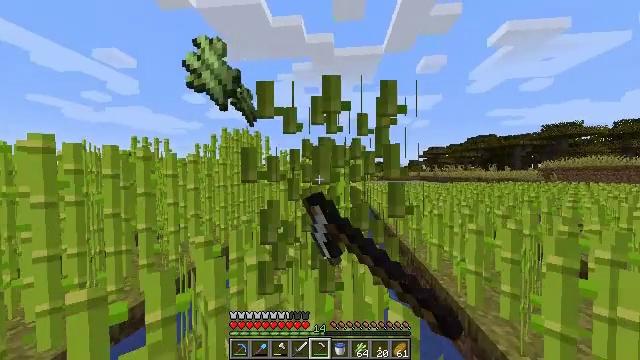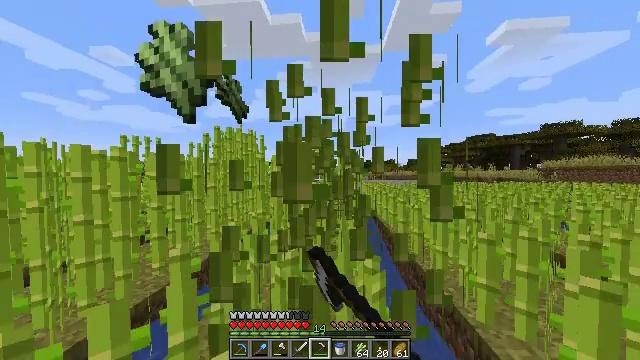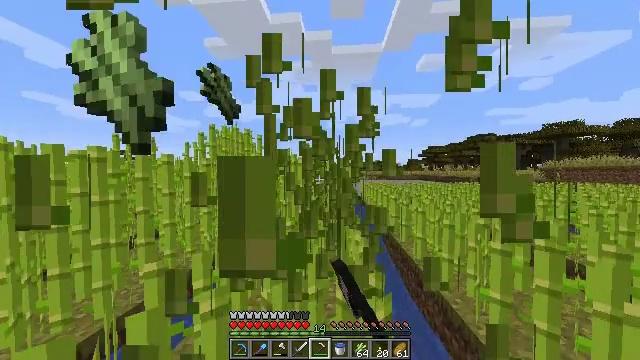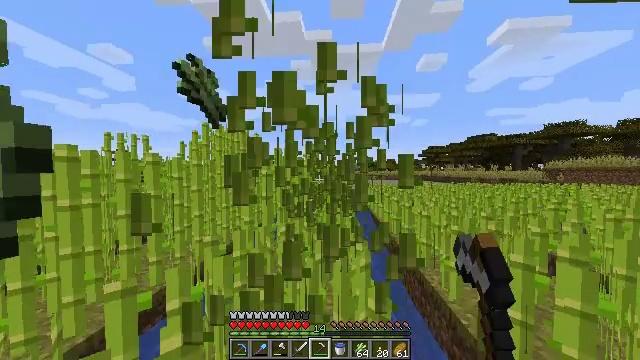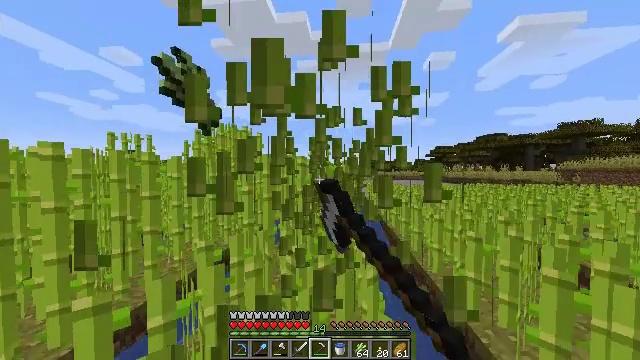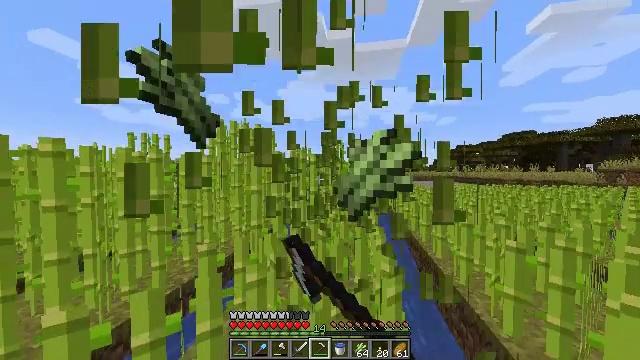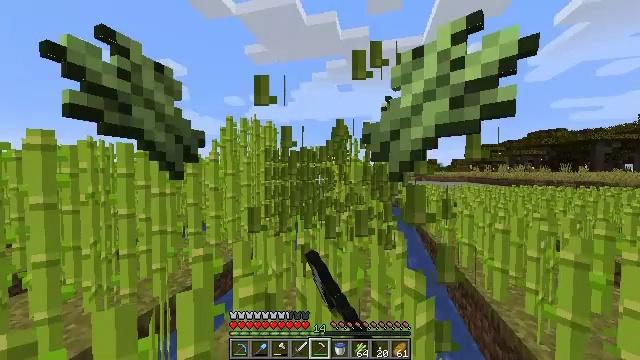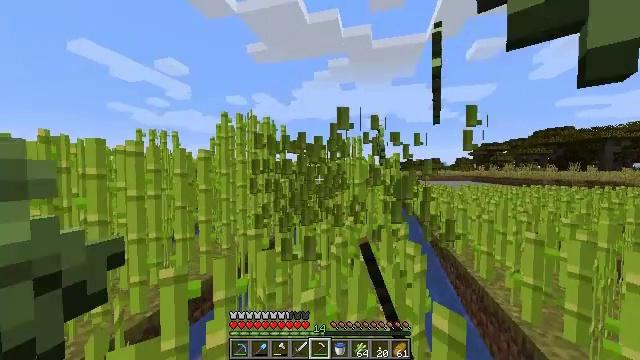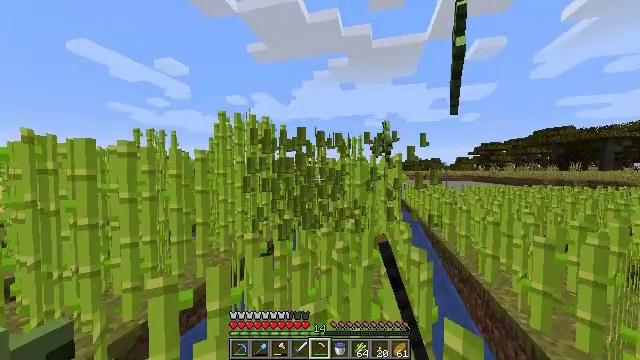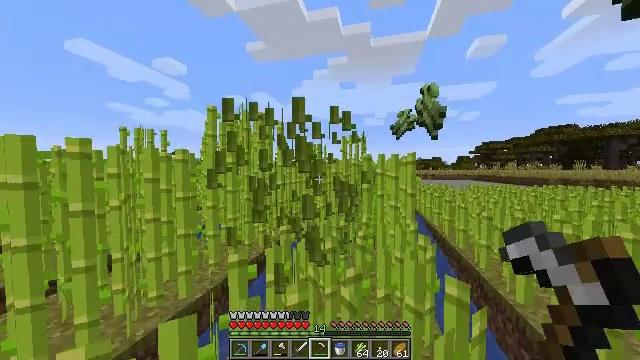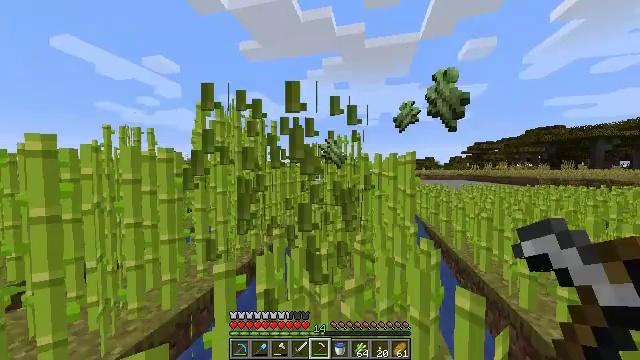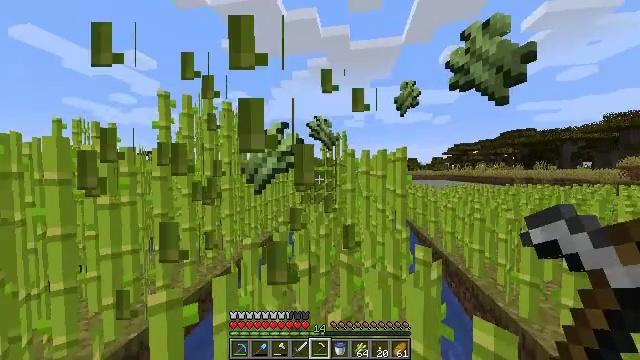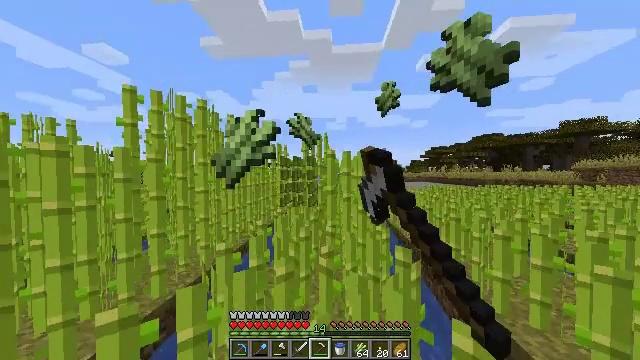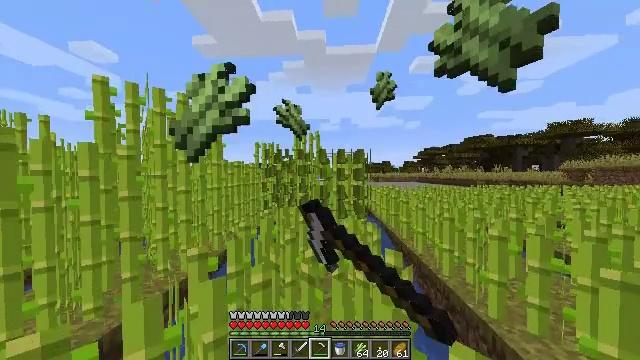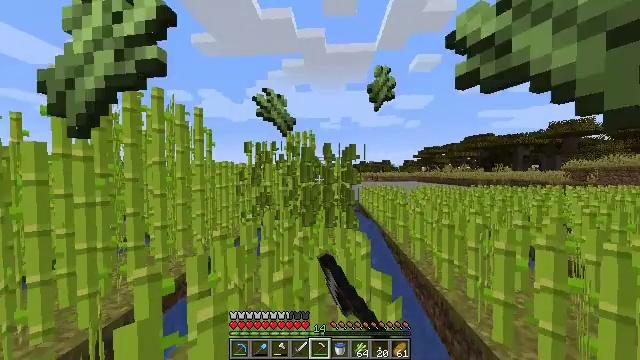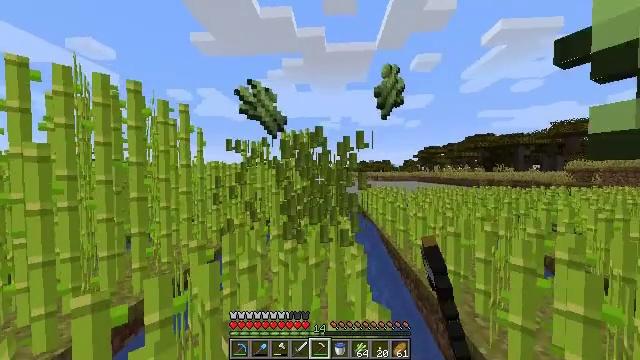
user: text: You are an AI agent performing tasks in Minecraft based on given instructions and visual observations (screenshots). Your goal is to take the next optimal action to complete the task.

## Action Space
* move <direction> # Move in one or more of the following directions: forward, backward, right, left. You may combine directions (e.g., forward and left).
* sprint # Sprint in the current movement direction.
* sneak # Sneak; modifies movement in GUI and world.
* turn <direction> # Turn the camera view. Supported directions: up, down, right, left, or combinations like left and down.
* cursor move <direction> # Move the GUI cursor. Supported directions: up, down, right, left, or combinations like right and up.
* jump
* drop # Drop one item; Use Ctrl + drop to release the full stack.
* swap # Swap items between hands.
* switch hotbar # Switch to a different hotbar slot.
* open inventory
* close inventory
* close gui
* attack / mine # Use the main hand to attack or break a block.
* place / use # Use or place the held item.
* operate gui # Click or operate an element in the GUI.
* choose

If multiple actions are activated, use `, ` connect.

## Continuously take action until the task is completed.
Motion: motion action
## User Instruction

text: Cut down the sugar cane stalks.
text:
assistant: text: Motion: move forward, sprint, attack / mine
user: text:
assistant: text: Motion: move forward, sprint, attack / mine
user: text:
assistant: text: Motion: move forward, sprint, attack / mine
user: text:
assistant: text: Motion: move forward, sprint, turn left, attack / mine
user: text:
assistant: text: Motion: move forward, sprint, turn left, attack / mine
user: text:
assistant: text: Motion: move forward, sprint, turn left, attack / mine
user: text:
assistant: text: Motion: move forward, sprint, attack / mine
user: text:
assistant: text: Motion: move forward, sprint, attack / mine
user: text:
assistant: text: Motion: move forward, sprint, attack / mine
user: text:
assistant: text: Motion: move forward, sprint, turn right, attack / mine
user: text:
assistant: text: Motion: move forward and move right, sprint, turn right, attack / mine
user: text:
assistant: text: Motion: move forward and move right, sprint, turn right, attack / mine
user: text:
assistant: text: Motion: move forward and move right, sprint, turn right, attack / mine
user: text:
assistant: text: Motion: move forward, sprint, attack / mine
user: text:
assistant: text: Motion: move forward, sprint, attack / mine
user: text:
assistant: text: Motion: move forward, sprint, attack / mine
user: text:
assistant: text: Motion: move forward, sprint, turn left, attack / mine
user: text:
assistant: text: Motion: move forward, sprint, turn left, attack / mine
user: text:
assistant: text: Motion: move forward, sprint, turn left, attack / mine
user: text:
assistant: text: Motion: move forward, sprint, turn left, attack / mine
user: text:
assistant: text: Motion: move forward, sprint, turn left, attack / mine
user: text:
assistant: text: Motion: move forward, sprint, turn left, attack / mine
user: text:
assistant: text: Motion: move forward, sprint, attack / mine
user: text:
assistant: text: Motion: move forward, sprint, attack / mine
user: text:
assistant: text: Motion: move forward, sprint, attack / mine
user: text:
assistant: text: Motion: move forward and move right, sprint, turn right, attack / mine
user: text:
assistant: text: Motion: move forward and move right, sprint, turn right, attack / mine
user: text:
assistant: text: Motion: move forward and move right, sprint, turn right, attack / mine
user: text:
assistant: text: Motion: move forward and move right, sprint, turn right, attack / mine
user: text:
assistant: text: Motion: move forward, sprint, turn right, attack / mine